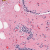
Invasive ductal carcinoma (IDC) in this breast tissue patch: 0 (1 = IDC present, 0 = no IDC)